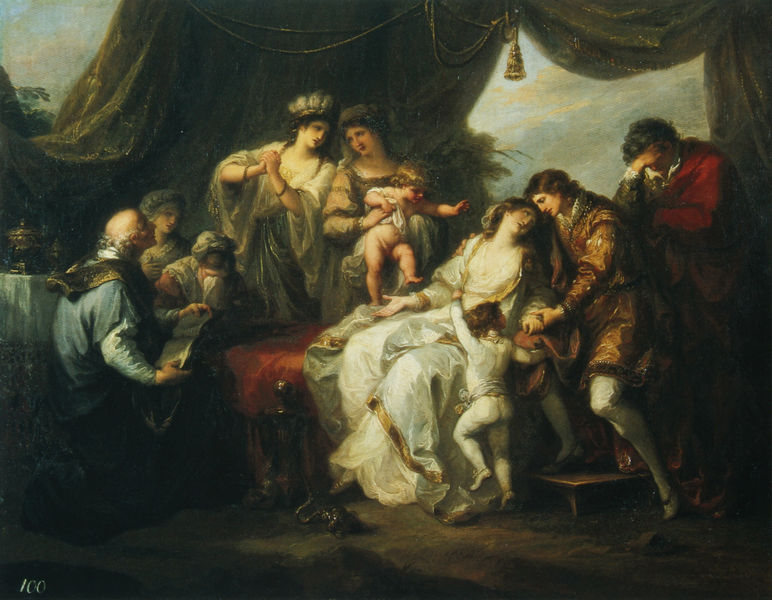
Titel: Vergiftete Eleanora
Künstler: Angelika Kauffmann
Standort: St. Petersburg
Institution: Schloss Pawlowsk
Schlagwörter: baum, blau, feder, gemälde, gruppe, hand, himmel, mann, nackt, umhang, weiß, wolken, frauen, grün, landschaft, menschen, braun, busen, fenster, frankreich, frau, frisur, hintergrund, hut, kleid, kleider, lampe, licht, männer, raum, tisch, ausblick, rot, tuch, malerei, bärte, mütze, alte, barock, bibel, blicke, diener, kragen, rembrandt, tod, tot, trauer, hände, signatur, tischdecke, vorhang, öl, ferne, weite, boden, gewand, gold, kelch, mantel, stoffe, adel, decke, familie, gewänder, kind, mutter, paar, saum, vater, england, krone, locken, renaissance, seide, kinder, kanne, aussicht, bein, magd, liebe, sofa, liegen, alter mann, schuhe, warm, farben, baby, füsse, hocker, schemel, angst, unglück, historienbild, kaiser, könig, vorhänge, glanz, glatze, bett, stimmung, kordel, quaste, junge, knie, strümpfe, gefäß, alter, buch, abschied, babys, weinen, leinwand, stiefel, fußbank, gebet, salbung, brokat, liege, verzweiflung, armreif, jüngling, sterben, krankheit, schmerz, troddel, historienmalerei, priester, venus, baldachin, zentrum, gelehrter, königin, bommel, königsfamilie, quast, schriftstück, postament, geliebter, maria, madonna, kranke, babies, mythen, klettern, tritt, klagen, quasten, ärzte, zelt, vorleser, säugling, fraune, bet, paare, umklammern, ammen, händeringen, akademisch, handfläche, goldbordüre, bangen, erschütterung, vaum, bette, ann, drapage, ss, liebe', ifamilie